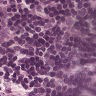
Metastatic tissue present: no